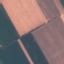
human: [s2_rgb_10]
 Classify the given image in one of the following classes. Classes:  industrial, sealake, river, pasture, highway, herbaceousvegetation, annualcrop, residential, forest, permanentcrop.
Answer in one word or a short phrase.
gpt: AnnualCrop